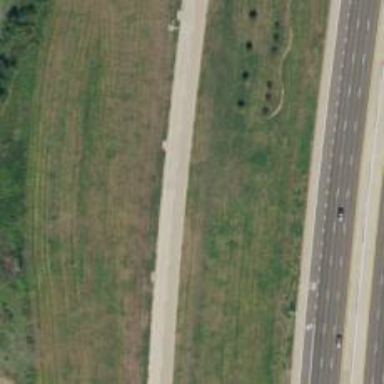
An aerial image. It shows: Tertiary road with frontage road.